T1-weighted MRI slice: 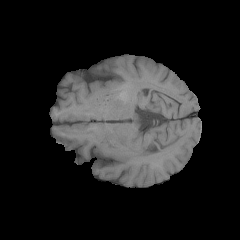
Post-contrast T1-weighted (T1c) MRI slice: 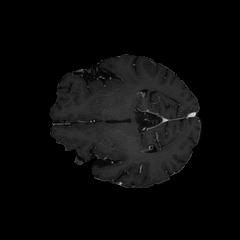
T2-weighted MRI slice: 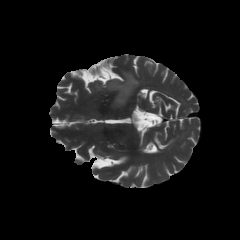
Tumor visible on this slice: yes